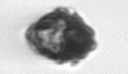
Label: Kryptoperidinium_triquetrum